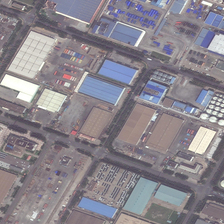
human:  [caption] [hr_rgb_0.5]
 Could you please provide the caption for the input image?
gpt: many fields near the industrial area near the road .

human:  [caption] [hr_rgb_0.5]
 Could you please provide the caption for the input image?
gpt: many industrial buildings and some green trees are in an industrial area .

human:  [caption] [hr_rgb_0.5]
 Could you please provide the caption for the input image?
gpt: many industrial buildings and some green trees are in an industrial area .

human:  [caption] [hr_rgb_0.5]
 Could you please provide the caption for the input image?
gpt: the industrial houses in the street are neatly arranged .

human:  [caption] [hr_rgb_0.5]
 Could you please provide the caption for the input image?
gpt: the industrial houses in the street are neatly arranged .